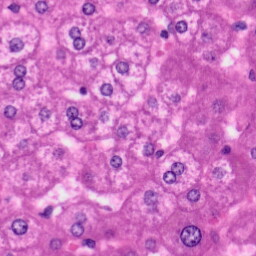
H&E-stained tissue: Liver